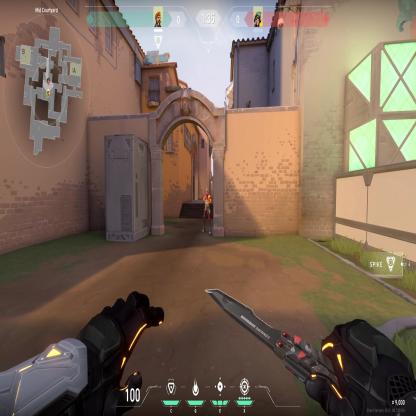
Label: enemy